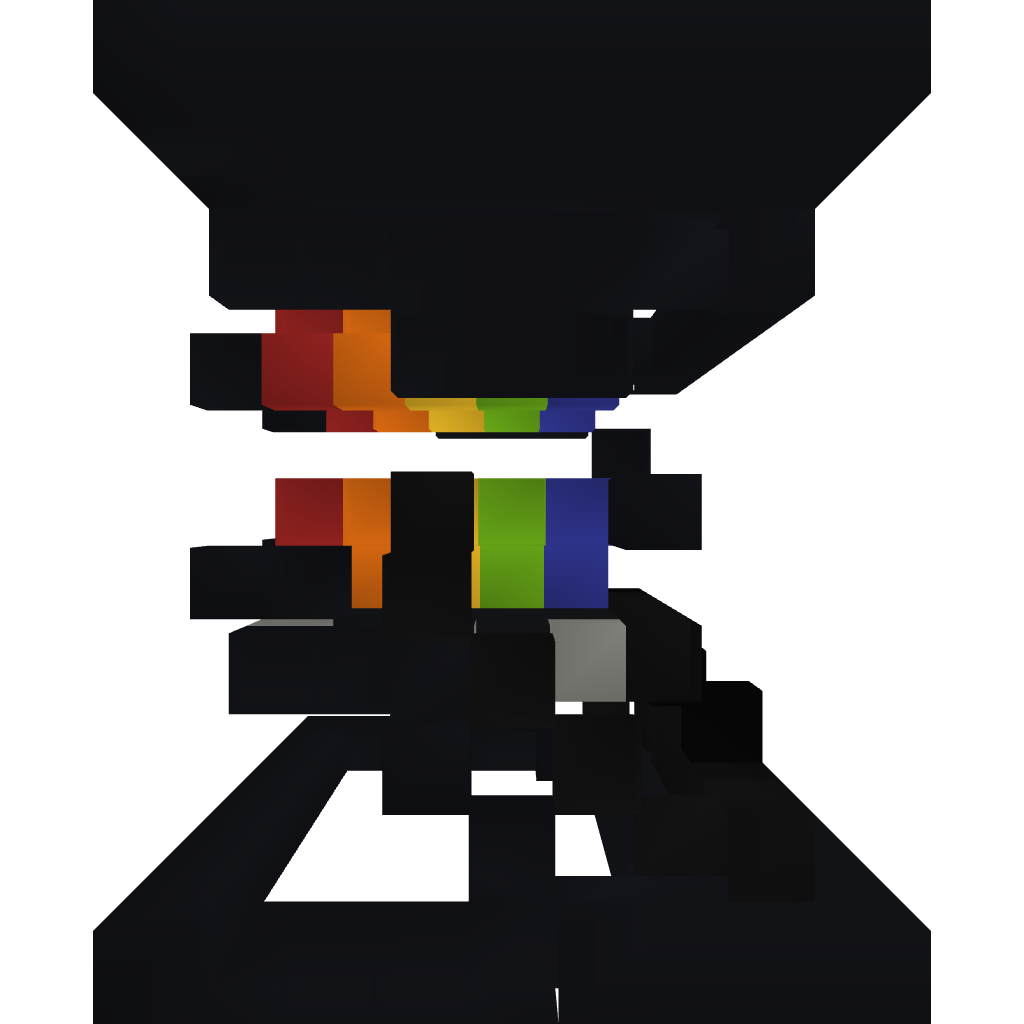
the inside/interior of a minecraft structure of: Rainbow Fighter